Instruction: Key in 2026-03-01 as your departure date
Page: home
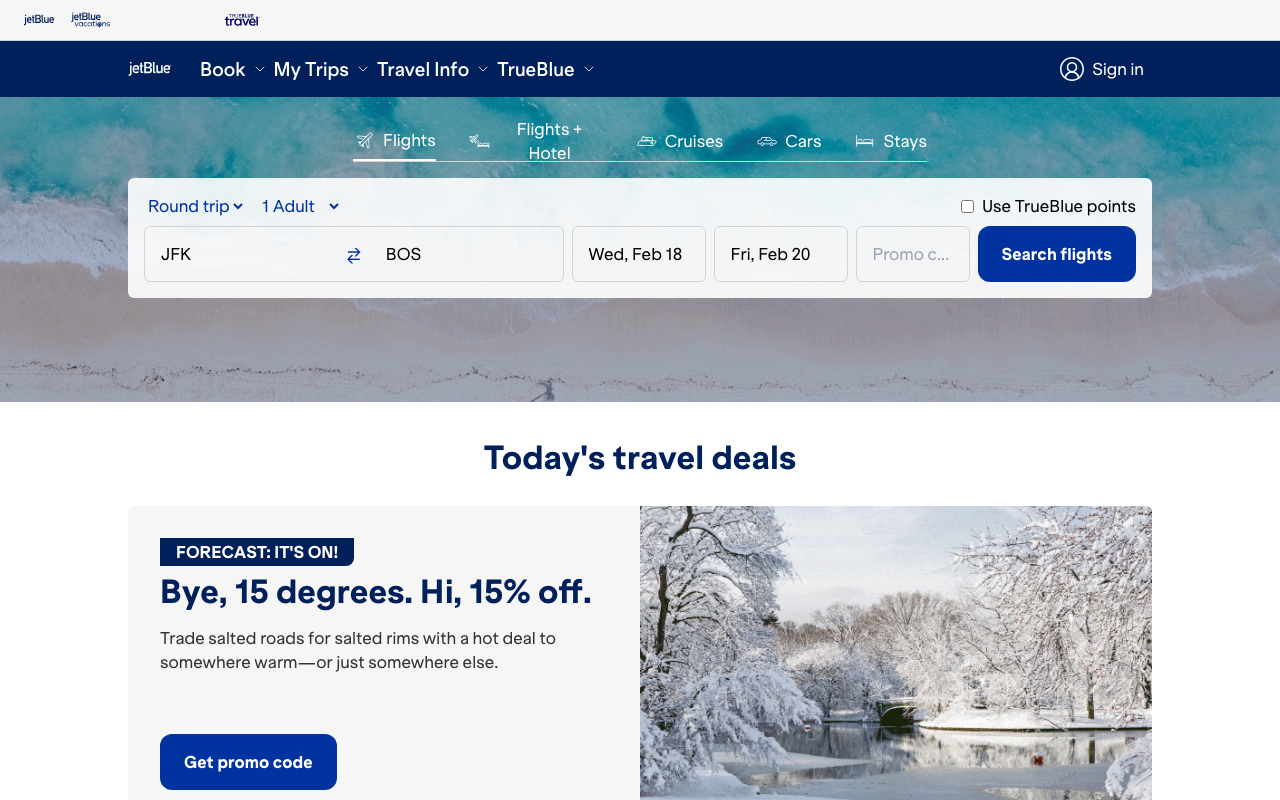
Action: type